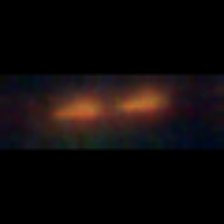
Taxon: Pennate
Group: Diatoms